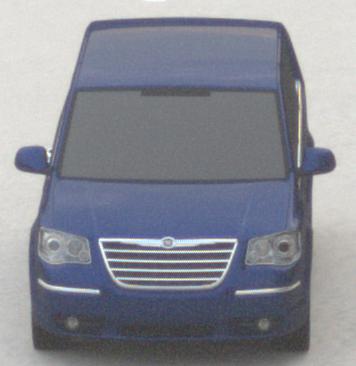
Make: Chrysler
Model: Grand Voyager 3.8
Detailed model: Grand Voyager
Model produced from: 2008/03
Model produced until: 2010/12
Doors: 5
Color: blue
Road condition: dry road
Daytime: morning or afternoon
Contrast: low contrast